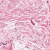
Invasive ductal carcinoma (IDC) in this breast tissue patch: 0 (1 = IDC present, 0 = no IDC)